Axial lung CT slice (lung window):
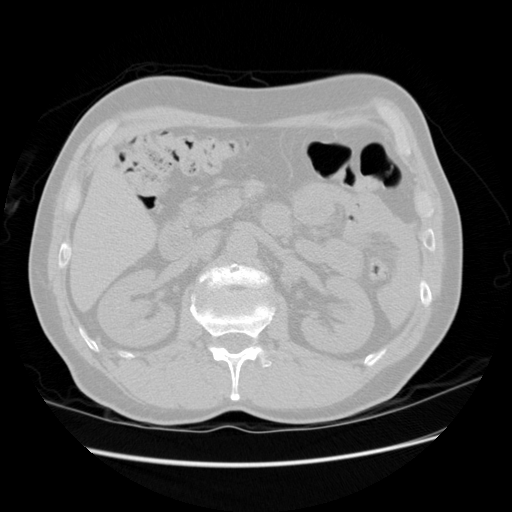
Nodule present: no